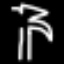
Label: palm tree